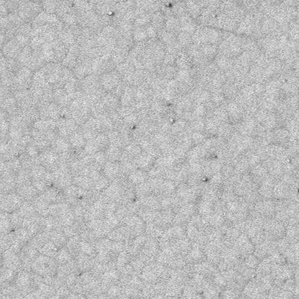
Label: frost